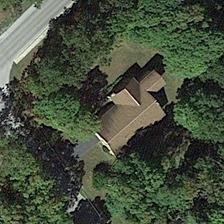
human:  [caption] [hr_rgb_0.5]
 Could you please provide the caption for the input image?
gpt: some green trees are around a building near a road .

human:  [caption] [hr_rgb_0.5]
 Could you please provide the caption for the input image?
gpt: a narrow path passes through the doorway of the house .

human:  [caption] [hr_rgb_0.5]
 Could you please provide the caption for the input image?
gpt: some green trees are around a building near a road .

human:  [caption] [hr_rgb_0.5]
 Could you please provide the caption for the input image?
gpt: the cottage beside the road was surrounded by thick trees .

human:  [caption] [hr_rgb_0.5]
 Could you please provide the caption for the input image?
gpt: the cottage beside the road was surrounded by thick trees .